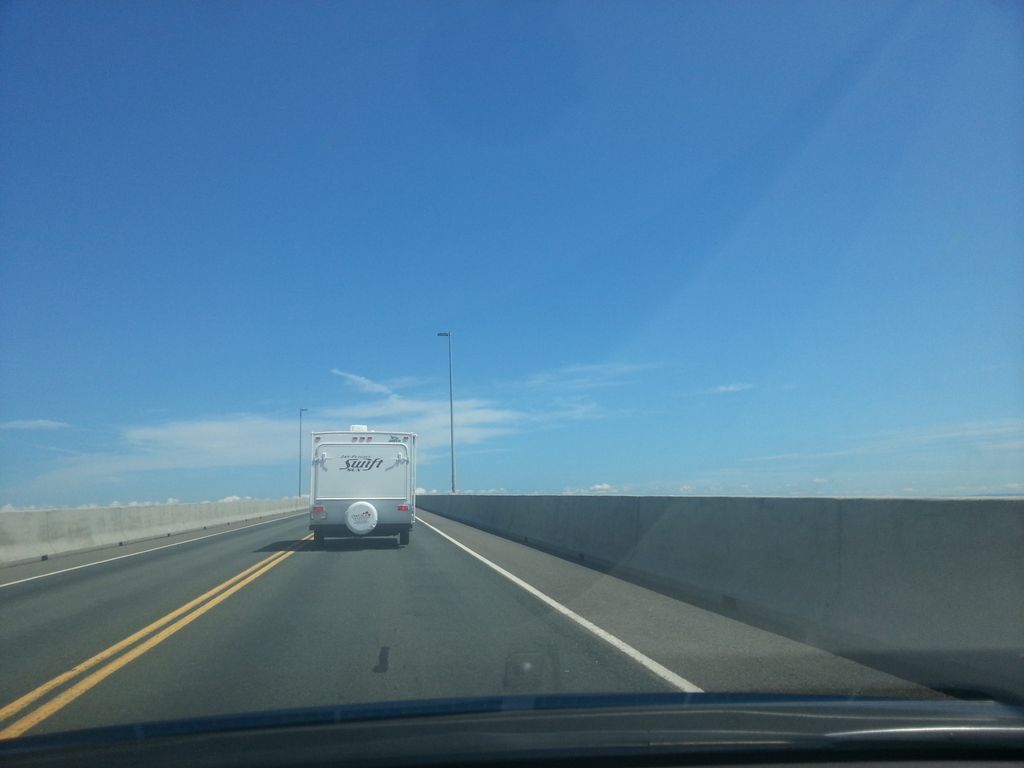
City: charlottetown